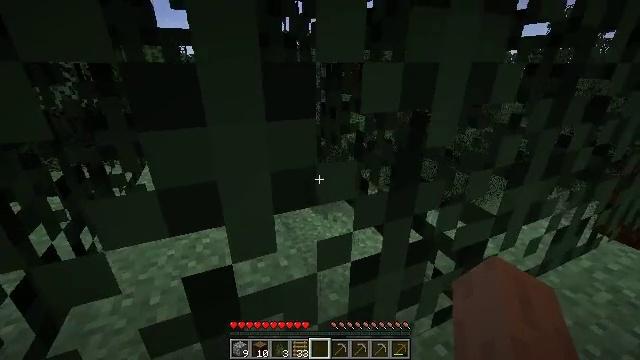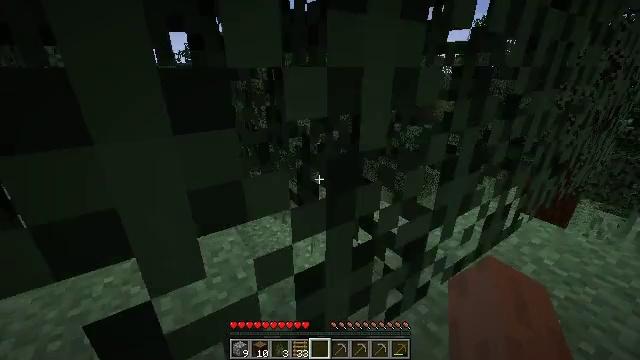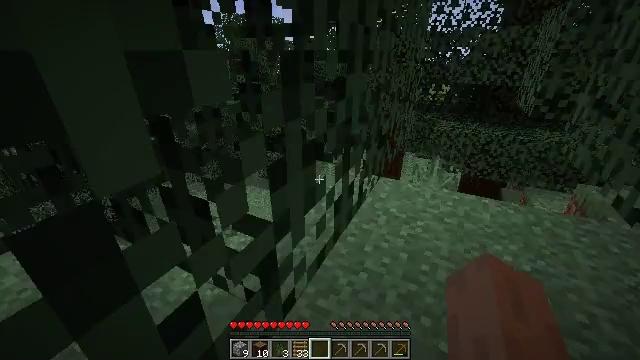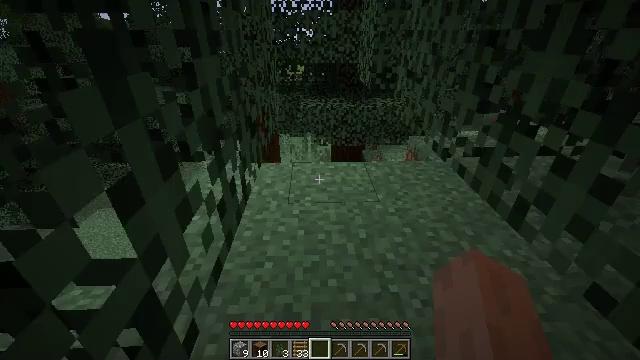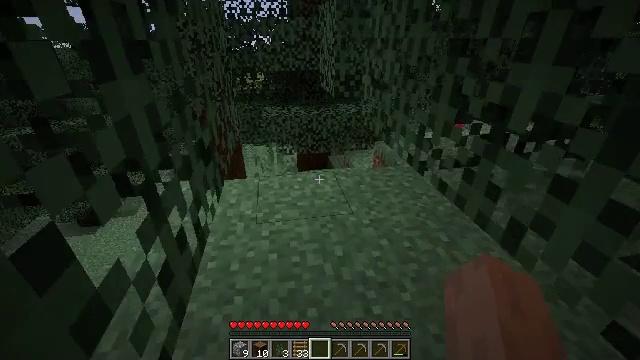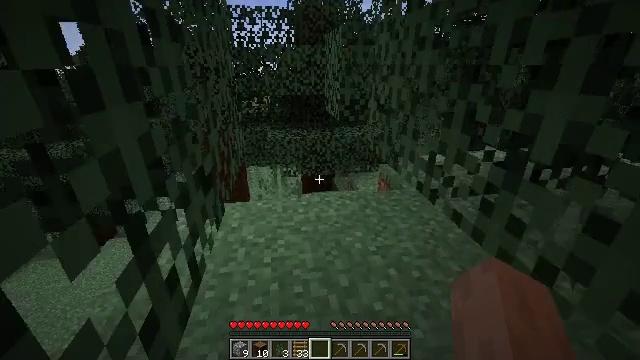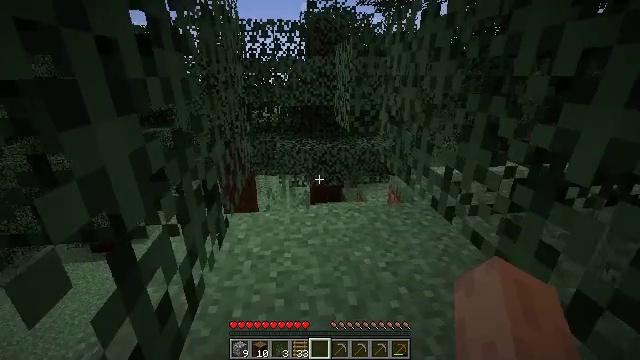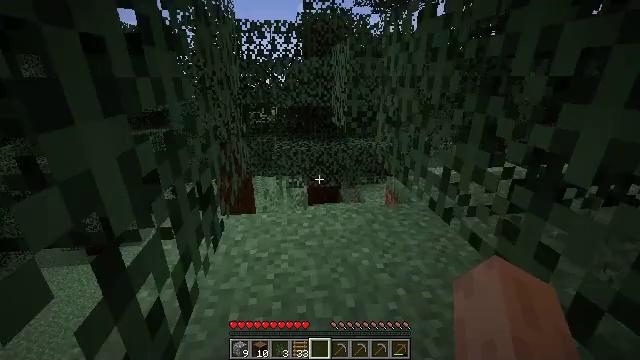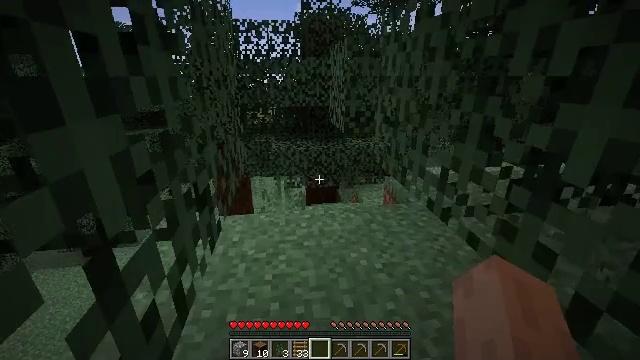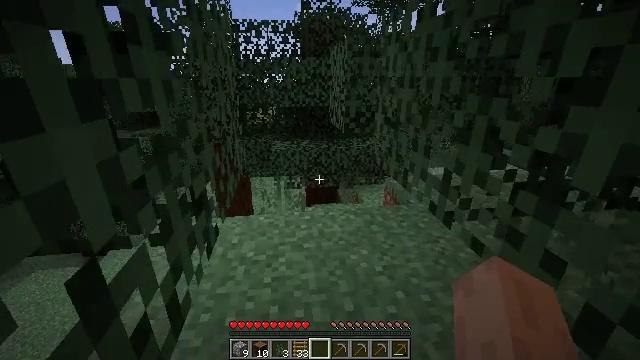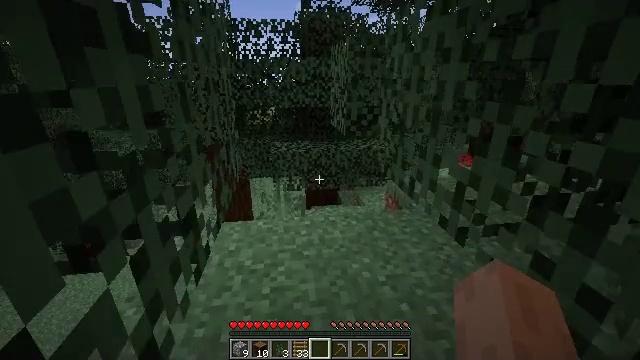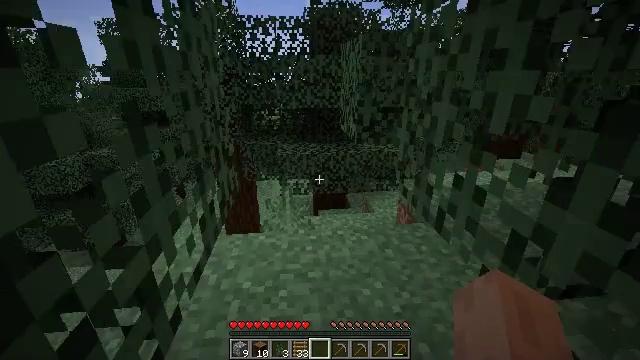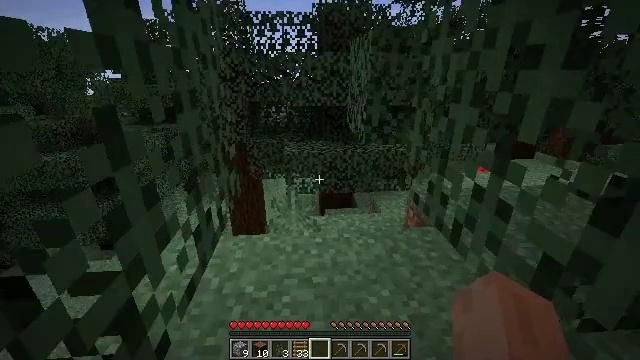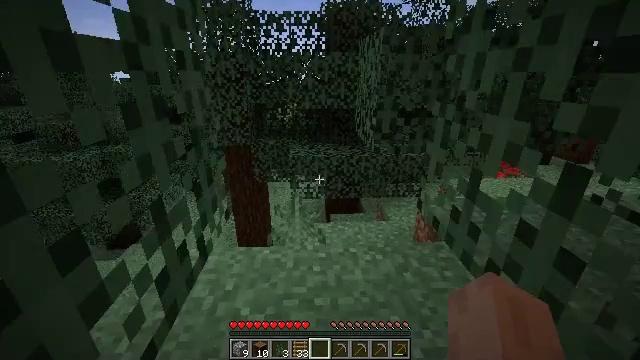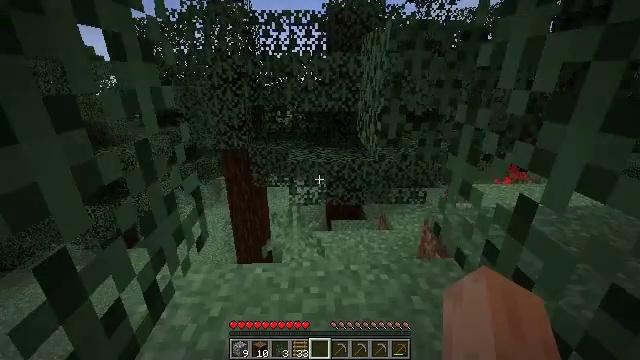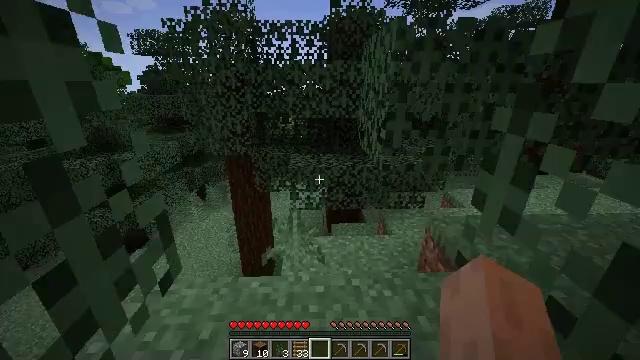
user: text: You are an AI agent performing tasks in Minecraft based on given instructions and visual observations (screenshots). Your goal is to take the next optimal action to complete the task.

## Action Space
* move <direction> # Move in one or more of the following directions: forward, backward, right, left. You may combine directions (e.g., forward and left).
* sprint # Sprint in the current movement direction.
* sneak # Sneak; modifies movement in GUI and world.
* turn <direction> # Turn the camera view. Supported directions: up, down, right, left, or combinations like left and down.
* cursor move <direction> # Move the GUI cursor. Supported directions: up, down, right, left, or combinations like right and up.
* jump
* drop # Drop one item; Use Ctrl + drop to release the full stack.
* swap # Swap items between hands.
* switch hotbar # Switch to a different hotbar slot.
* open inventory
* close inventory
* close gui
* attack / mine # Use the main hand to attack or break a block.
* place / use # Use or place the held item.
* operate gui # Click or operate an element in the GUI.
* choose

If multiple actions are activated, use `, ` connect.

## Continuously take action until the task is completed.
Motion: motion action
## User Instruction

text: Turn spruce logs into planks through crafting.
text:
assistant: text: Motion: move forward, turn right
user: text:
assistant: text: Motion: move forward, turn right and down
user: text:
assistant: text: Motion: move forward, turn right and down
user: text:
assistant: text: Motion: turn right and up
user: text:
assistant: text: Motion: turn up
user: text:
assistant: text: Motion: turn left and up
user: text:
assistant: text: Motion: no_op
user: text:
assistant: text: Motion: no_op
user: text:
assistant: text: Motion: move forward
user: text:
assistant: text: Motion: move forward
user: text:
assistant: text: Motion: move forward, turn left
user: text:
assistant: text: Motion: move forward, turn left
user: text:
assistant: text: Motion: move forward, turn left
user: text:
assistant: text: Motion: move forward, sprint
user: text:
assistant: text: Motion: move forward, sprint
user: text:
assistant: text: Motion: move forward, sprint
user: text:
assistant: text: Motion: move forward, sprint, turn left
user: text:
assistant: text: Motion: move forward, turn left
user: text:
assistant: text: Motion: move forward, turn left
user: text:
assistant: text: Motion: move forward, turn left
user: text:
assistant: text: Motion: move forward, turn left
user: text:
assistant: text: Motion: move forward, sprint, turn left
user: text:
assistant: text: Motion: move forward, sprint, turn left and down
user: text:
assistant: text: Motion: move forward, sprint, turn left and down
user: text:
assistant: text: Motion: move forward, turn left and down
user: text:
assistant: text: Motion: move forward, turn left and up
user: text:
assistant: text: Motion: move forward, turn left
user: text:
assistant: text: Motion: move forward, sprint
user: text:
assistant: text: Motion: move forward, sprint
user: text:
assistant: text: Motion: move forward, sprint